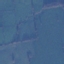
Land use / land cover class: Pasture